Question: When generating a report with JasperReports, I am seeing weird borders drawn by the reporting engine. Sometimes the borders are drawn so that the lines jut out at 100% zoom level, as seen in this image. This means that when I attempt to draw a square textbox, it will not look like a square unless I zoom in to 150% for more. Here is an image showing the issue.

Am I doing something wrong when setting the border settings in iReport? How can I fix this problem?
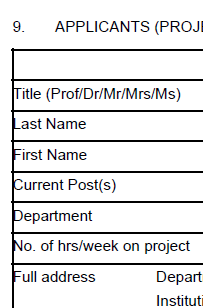
Answer: I had the same problem. When exporting tables into PDF and using thin table borders, lines of cell borders seem to overstrike borders of the table by one pixel. Visual artifacts are visible only in some PDF viewers (they are visible in the Adobe Reader) and only at some zoom levels. Appearance of artifacts changes when line art smoothing is turned on or off in PDF viewer. If you zoom on overstrike at maximal level, you see that lines are drawn correctly - the artifacts are made by the PDF viewer when scaling the document.
When checking the JasperReports code, I've found that PDF export draws table border as four single lines. They are drawn with no caps (the line is cut off immediately at the end). When drawing a square border that way, the corners would not connect completely, so each line is drawn slightly longer than the border to compensate for the missing cap. The algorithm for this seems correct to me, however there is something going on in the Adobe Reader, some rounding and image "improvements" which cause image artifacts to appear.
I was able to come up with a solution which fixes this issue in my case. I have subclassed JRPdfExporter and modified the code which draws borders. Usage is simple, just use my class instead of JRPdfExporter. I use JasperReports 5.0.0.
'''
package cz.jwa.jasper;
import java.awt.Color;
import net.sf.jasperreports.engine.JRLineBox;
import net.sf.jasperreports.engine.JRPen;
import net.sf.jasperreports.engine.JRPrintElement;
import net.sf.jasperreports.engine.export.JRPdfExporter;
import net.sf.jasperreports.engine.export.legacy.BorderOffset;
import net.sf.jasperreports.engine.type.LineStyleEnum;
import com.lowagie.text.Rectangle;
import com.lowagie.text.pdf.PdfContentByte;
public class JWAPdfExporter extends JRPdfExporter
{
protected void exportBox(JRLineBox box, JRPrintElement element)
{
if(!isBoxVisible(box)) return;
pdfContentByte.setLineCap(PdfContentByte.LINE_CAP_PROJECTING_SQUARE);
float x1 = element.getX() + getOffsetX();
float y1 = jasperPrint.getPageHeight() - element.getY() - getOffsetY();
float x2 = element.getX() + getOffsetX() + element.getWidth();
float y2 = jasperPrint.getPageHeight() - element.getY() - getOffsetY() - element.getHeight();
Rectangle r = new Rectangle(x1, y2, x2, y1);
int borderFlag = 0;
boolean same = true;
float lineWidth = 0;
Color lineColor = null;
if(box.getLeftPen().getLineWidth().floatValue() > 0f)
{
borderFlag |= Rectangle.LEFT;
lineWidth = box.getLeftPen().getLineWidth().floatValue();
lineColor = box.getLeftPen().getLineColor();
}
if(box.getTopPen().getLineWidth().floatValue() > 0f)
{
borderFlag |= Rectangle.TOP;
if(lineWidth == 0)
{
lineWidth = box.getTopPen().getLineWidth().floatValue();
lineColor = box.getTopPen().getLineColor();
}
else if(lineWidth != box.getTopPen().getLineWidth().floatValue()
|| !lineColor.equals(box.getTopPen().getLineColor()))
{
same = false;
}
}
if(box.getRightPen().getLineWidth().floatValue() > 0f)
{
borderFlag |= Rectangle.RIGHT;
if(lineWidth == 0)
{
lineWidth = box.getRightPen().getLineWidth().floatValue();
lineColor = box.getRightPen().getLineColor();
}
else if(lineWidth != box.getRightPen().getLineWidth().floatValue()
|| !lineColor.equals(box.getRightPen().getLineColor()))
{
same = false;
}
}
if(box.getBottomPen().getLineWidth().floatValue() > 0f)
{
borderFlag |= Rectangle.BOTTOM;
if(lineWidth == 0)
{
lineWidth = box.getBottomPen().getLineWidth().floatValue();
lineColor = box.getBottomPen().getLineColor();
}
else if(lineWidth != box.getBottomPen().getLineWidth().floatValue()
|| !lineColor.equals(box.getBottomPen().getLineColor()))
{
same = false;
}
}
if(same)
{
r.setBorder(borderFlag);
r.setBorderColor(lineColor);
r.setBorderWidth(lineWidth);
pdfContentByte.rectangle(r);
pdfContentByte.stroke();
pdfContentByte.setLineDash(0.0F);
pdfContentByte.setLineCap(PdfContentByte.LINE_CAP_PROJECTING_SQUARE);
}
else
{
super.exportBox(box, element);
}
}
private boolean isBoxVisible(JRLineBox box)
{
return box.getLeftPen().getLineWidth().floatValue() > 0f
|| box.getTopPen().getLineWidth().floatValue() > 0f
|| box.getRightPen().getLineWidth().floatValue() > 0f
|| box.getBottomPen().getLineWidth().floatValue() > 0f
;
}
protected void exportTopPen(
JRPen topPen,
JRPen leftPen,
JRPen rightPen,
JRPrintElement element)
{
if (topPen.getLineWidth().floatValue() > 0f)
{
float leftOffset = 0; //leftPen.getLineWidth().floatValue() / 2 - BorderOffset.getOffset(leftPen);
float rightOffset = 0; //rightPen.getLineWidth().floatValue() / 2 - BorderOffset.getOffset(rightPen);
preparePen(pdfContentByte, topPen, PdfContentByte.LINE_CAP_BUTT);
if (topPen.getLineStyleValue() == LineStyleEnum.DOUBLE)
{
float topOffset = topPen.getLineWidth().floatValue();
pdfContentByte.moveTo(
element.getX() + getOffsetX() - leftOffset,
jasperPrint.getPageHeight() - element.getY() - getOffsetY() + topOffset / 3
);
pdfContentByte.lineTo(
element.getX() + getOffsetX() + element.getWidth() + rightOffset,
jasperPrint.getPageHeight() - element.getY() - getOffsetY() + topOffset / 3
);
pdfContentByte.stroke();
pdfContentByte.moveTo(
element.getX() + getOffsetX() + leftOffset / 3,
jasperPrint.getPageHeight() - element.getY() - getOffsetY() - topOffset / 3
);
pdfContentByte.lineTo(
element.getX() + getOffsetX() + element.getWidth() - rightOffset / 3,
jasperPrint.getPageHeight() - element.getY() - getOffsetY() - topOffset / 3
);
pdfContentByte.stroke();
}
else
{
float topOffset = BorderOffset.getOffset(topPen);
pdfContentByte.moveTo(
element.getX() + getOffsetX() - leftOffset,
jasperPrint.getPageHeight() - element.getY() - getOffsetY() - topOffset
);
pdfContentByte.lineTo(
element.getX() + getOffsetX() + element.getWidth() + rightOffset,
jasperPrint.getPageHeight() - element.getY() - getOffsetY() - topOffset
);
pdfContentByte.stroke();
}
}
}
protected void exportLeftPen(JRPen topPen, JRPen leftPen, JRPen bottomPen, JRPrintElement element)
{
if (leftPen.getLineWidth().floatValue() > 0f)
{
float topOffset = 0; //topPen.getLineWidth().floatValue() / 2 - BorderOffset.getOffset(topPen);
float bottomOffset = 0; //bottomPen.getLineWidth().floatValue() / 2 - BorderOffset.getOffset(bottomPen);
preparePen(pdfContentByte, leftPen, PdfContentByte.LINE_CAP_BUTT);
if (leftPen.getLineStyleValue() == LineStyleEnum.DOUBLE)
{
float leftOffset = leftPen.getLineWidth().floatValue();
pdfContentByte.moveTo(
element.getX() + getOffsetX() - leftOffset / 3,
jasperPrint.getPageHeight() - element.getY() - getOffsetY() + topOffset
);
pdfContentByte.lineTo(
element.getX() + getOffsetX() - leftOffset / 3,
jasperPrint.getPageHeight() - element.getY() - getOffsetY() - element.getHeight() - bottomOffset
);
pdfContentByte.stroke();
pdfContentByte.moveTo(
element.getX() + getOffsetX() + leftOffset / 3,
jasperPrint.getPageHeight() - element.getY() - getOffsetY() - topOffset / 3
);
pdfContentByte.lineTo(
element.getX() + getOffsetX() + leftOffset / 3,
jasperPrint.getPageHeight() - element.getY() - getOffsetY() - element.getHeight() + bottomOffset / 3
);
pdfContentByte.stroke();
}
else
{
float leftOffset = BorderOffset.getOffset(leftPen);
pdfContentByte.moveTo(
element.getX() + getOffsetX() + leftOffset,
jasperPrint.getPageHeight() - element.getY() - getOffsetY() + topOffset
);
pdfContentByte.lineTo(
element.getX() + getOffsetX() + leftOffset,
jasperPrint.getPageHeight() - element.getY() - getOffsetY() - element.getHeight() - bottomOffset
);
pdfContentByte.stroke();
}
}
}
/**
*
*/
protected void exportBottomPen(JRPen leftPen, JRPen bottomPen, JRPen rightPen, JRPrintElement element)
{
if (bottomPen.getLineWidth().floatValue() > 0f)
{
float leftOffset = 0; //leftPen.getLineWidth().floatValue() / 2 - BorderOffset.getOffset(leftPen);
float rightOffset = 0; //rightPen.getLineWidth().floatValue() / 2 - BorderOffset.getOffset(rightPen);
preparePen(pdfContentByte, bottomPen, PdfContentByte.LINE_CAP_BUTT);
if (bottomPen.getLineStyleValue() == LineStyleEnum.DOUBLE)
{
float bottomOffset = bottomPen.getLineWidth().floatValue();
pdfContentByte.moveTo(
element.getX() + getOffsetX() - leftOffset,
jasperPrint.getPageHeight() - element.getY() - getOffsetY() - element.getHeight() - bottomOffset / 3
);
pdfContentByte.lineTo(
element.getX() + getOffsetX() + element.getWidth() + rightOffset,
jasperPrint.getPageHeight() - element.getY() - getOffsetY() - element.getHeight() - bottomOffset / 3
);
pdfContentByte.stroke();
pdfContentByte.moveTo(
element.getX() + getOffsetX() + leftOffset / 3,
jasperPrint.getPageHeight() - element.getY() - getOffsetY() - element.getHeight() + bottomOffset / 3
);
pdfContentByte.lineTo(
element.getX() + getOffsetX() + element.getWidth() - rightOffset / 3,
jasperPrint.getPageHeight() - element.getY() - getOffsetY() - element.getHeight() + bottomOffset / 3
);
pdfContentByte.stroke();
}
else
{
float bottomOffset = BorderOffset.getOffset(bottomPen);
pdfContentByte.moveTo(
element.getX() + getOffsetX() - leftOffset,
jasperPrint.getPageHeight() - element.getY() - getOffsetY() - element.getHeight() + bottomOffset
);
pdfContentByte.lineTo(
element.getX() + getOffsetX() + element.getWidth() + rightOffset,
jasperPrint.getPageHeight() - element.getY() - getOffsetY() - element.getHeight() + bottomOffset
);
pdfContentByte.stroke();
}
}
}
/**
*
*/
protected void exportRightPen(JRPen topPen, JRPen bottomPen, JRPen rightPen, JRPrintElement element)
{
if (rightPen.getLineWidth().floatValue() > 0f)
{
float topOffset = 0; //topPen.getLineWidth().floatValue() / 2 - BorderOffset.getOffset(topPen);
float bottomOffset = 0; //bottomPen.getLineWidth().floatValue() / 2 - BorderOffset.getOffset(bottomPen);
preparePen(pdfContentByte, rightPen, PdfContentByte.LINE_CAP_BUTT);
if (rightPen.getLineStyleValue() == LineStyleEnum.DOUBLE)
{
float rightOffset = rightPen.getLineWidth().floatValue();
pdfContentByte.moveTo(
element.getX() + getOffsetX() + element.getWidth() + rightOffset / 3,
jasperPrint.getPageHeight() - element.getY() - getOffsetY() + topOffset
);
pdfContentByte.lineTo(
element.getX() + getOffsetX() + element.getWidth() + rightOffset / 3,
jasperPrint.getPageHeight() - element.getY() - getOffsetY() - element.getHeight() - bottomOffset
);
pdfContentByte.stroke();
pdfContentByte.moveTo(
element.getX() + getOffsetX() + element.getWidth() - rightOffset / 3,
jasperPrint.getPageHeight() - element.getY() - getOffsetY() - topOffset / 3
);
pdfContentByte.lineTo(
element.getX() + getOffsetX() + element.getWidth() - rightOffset / 3,
jasperPrint.getPageHeight() - element.getY() - getOffsetY() - element.getHeight() + bottomOffset / 3
);
pdfContentByte.stroke();
}
else
{
float rightOffset = BorderOffset.getOffset(rightPen);
pdfContentByte.moveTo(
element.getX() + getOffsetX() + element.getWidth() - rightOffset,
jasperPrint.getPageHeight() - element.getY() - getOffsetY() + topOffset
);
pdfContentByte.lineTo(
element.getX() + getOffsetX() + element.getWidth() - rightOffset,
jasperPrint.getPageHeight() - element.getY() - getOffsetY() - element.getHeight() - bottomOffset
);
pdfContentByte.stroke();
}
}
}
private static void preparePen(PdfContentByte pdfContentByte, JRPen pen, int lineCap)
{
float lineWidth = pen.getLineWidth().floatValue();
if (lineWidth <= 0)
{
return;
}
pdfContentByte.setLineWidth(lineWidth);
pdfContentByte.setLineCap(lineCap);
Color color = pen.getLineColor();
pdfContentByte.setRGBColorStroke(color.getRed(), color.getGreen(), color.getBlue());
switch (pen.getLineStyleValue())
{
case DOUBLE:
{
pdfContentByte.setLineWidth(lineWidth / 3);
pdfContentByte.setLineDash(0f);
break;
}
case DOTTED:
{
switch (lineCap)
{
case PdfContentByte.LINE_CAP_BUTT:
{
pdfContentByte.setLineDash(lineWidth, lineWidth, 0f);
break;
}
case PdfContentByte.LINE_CAP_PROJECTING_SQUARE:
{
pdfContentByte.setLineDash(0, 2 * lineWidth, 0f);
break;
}
}
break;
}
case DASHED:
{
switch (lineCap)
{
case PdfContentByte.LINE_CAP_BUTT:
{
pdfContentByte.setLineDash(5 * lineWidth, 3 * lineWidth, 0f);
break;
}
case PdfContentByte.LINE_CAP_PROJECTING_SQUARE:
{
pdfContentByte.setLineDash(4 * lineWidth, 4 * lineWidth, 0f);
break;
}
}
break;
}
case SOLID:
default:
{
pdfContentByte.setLineDash(0f);
break;
}
}
}
}
'''